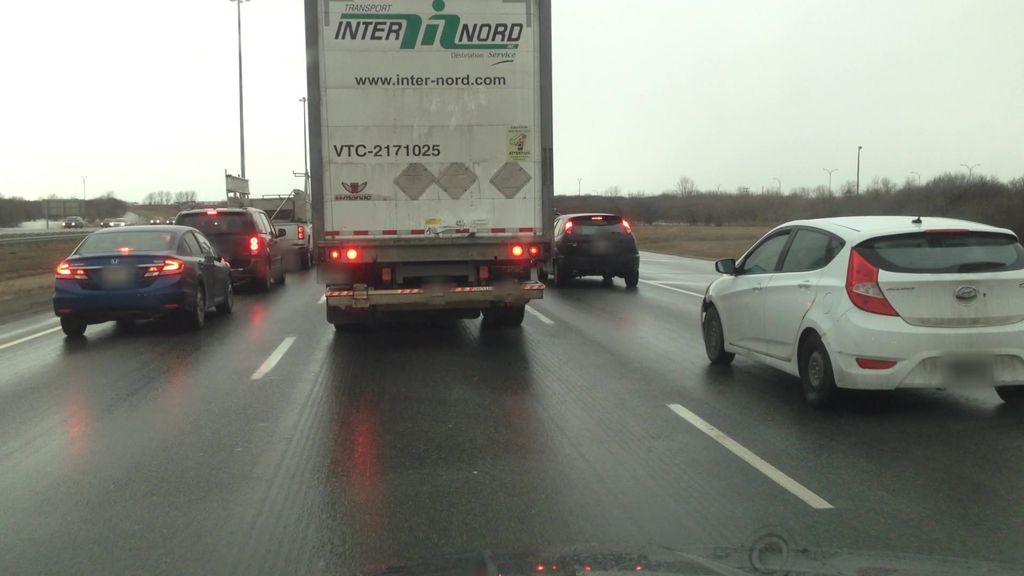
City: montreal